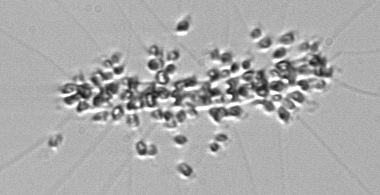
Label: Chaetoceros_didymus_TAG_external_flagellate